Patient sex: F
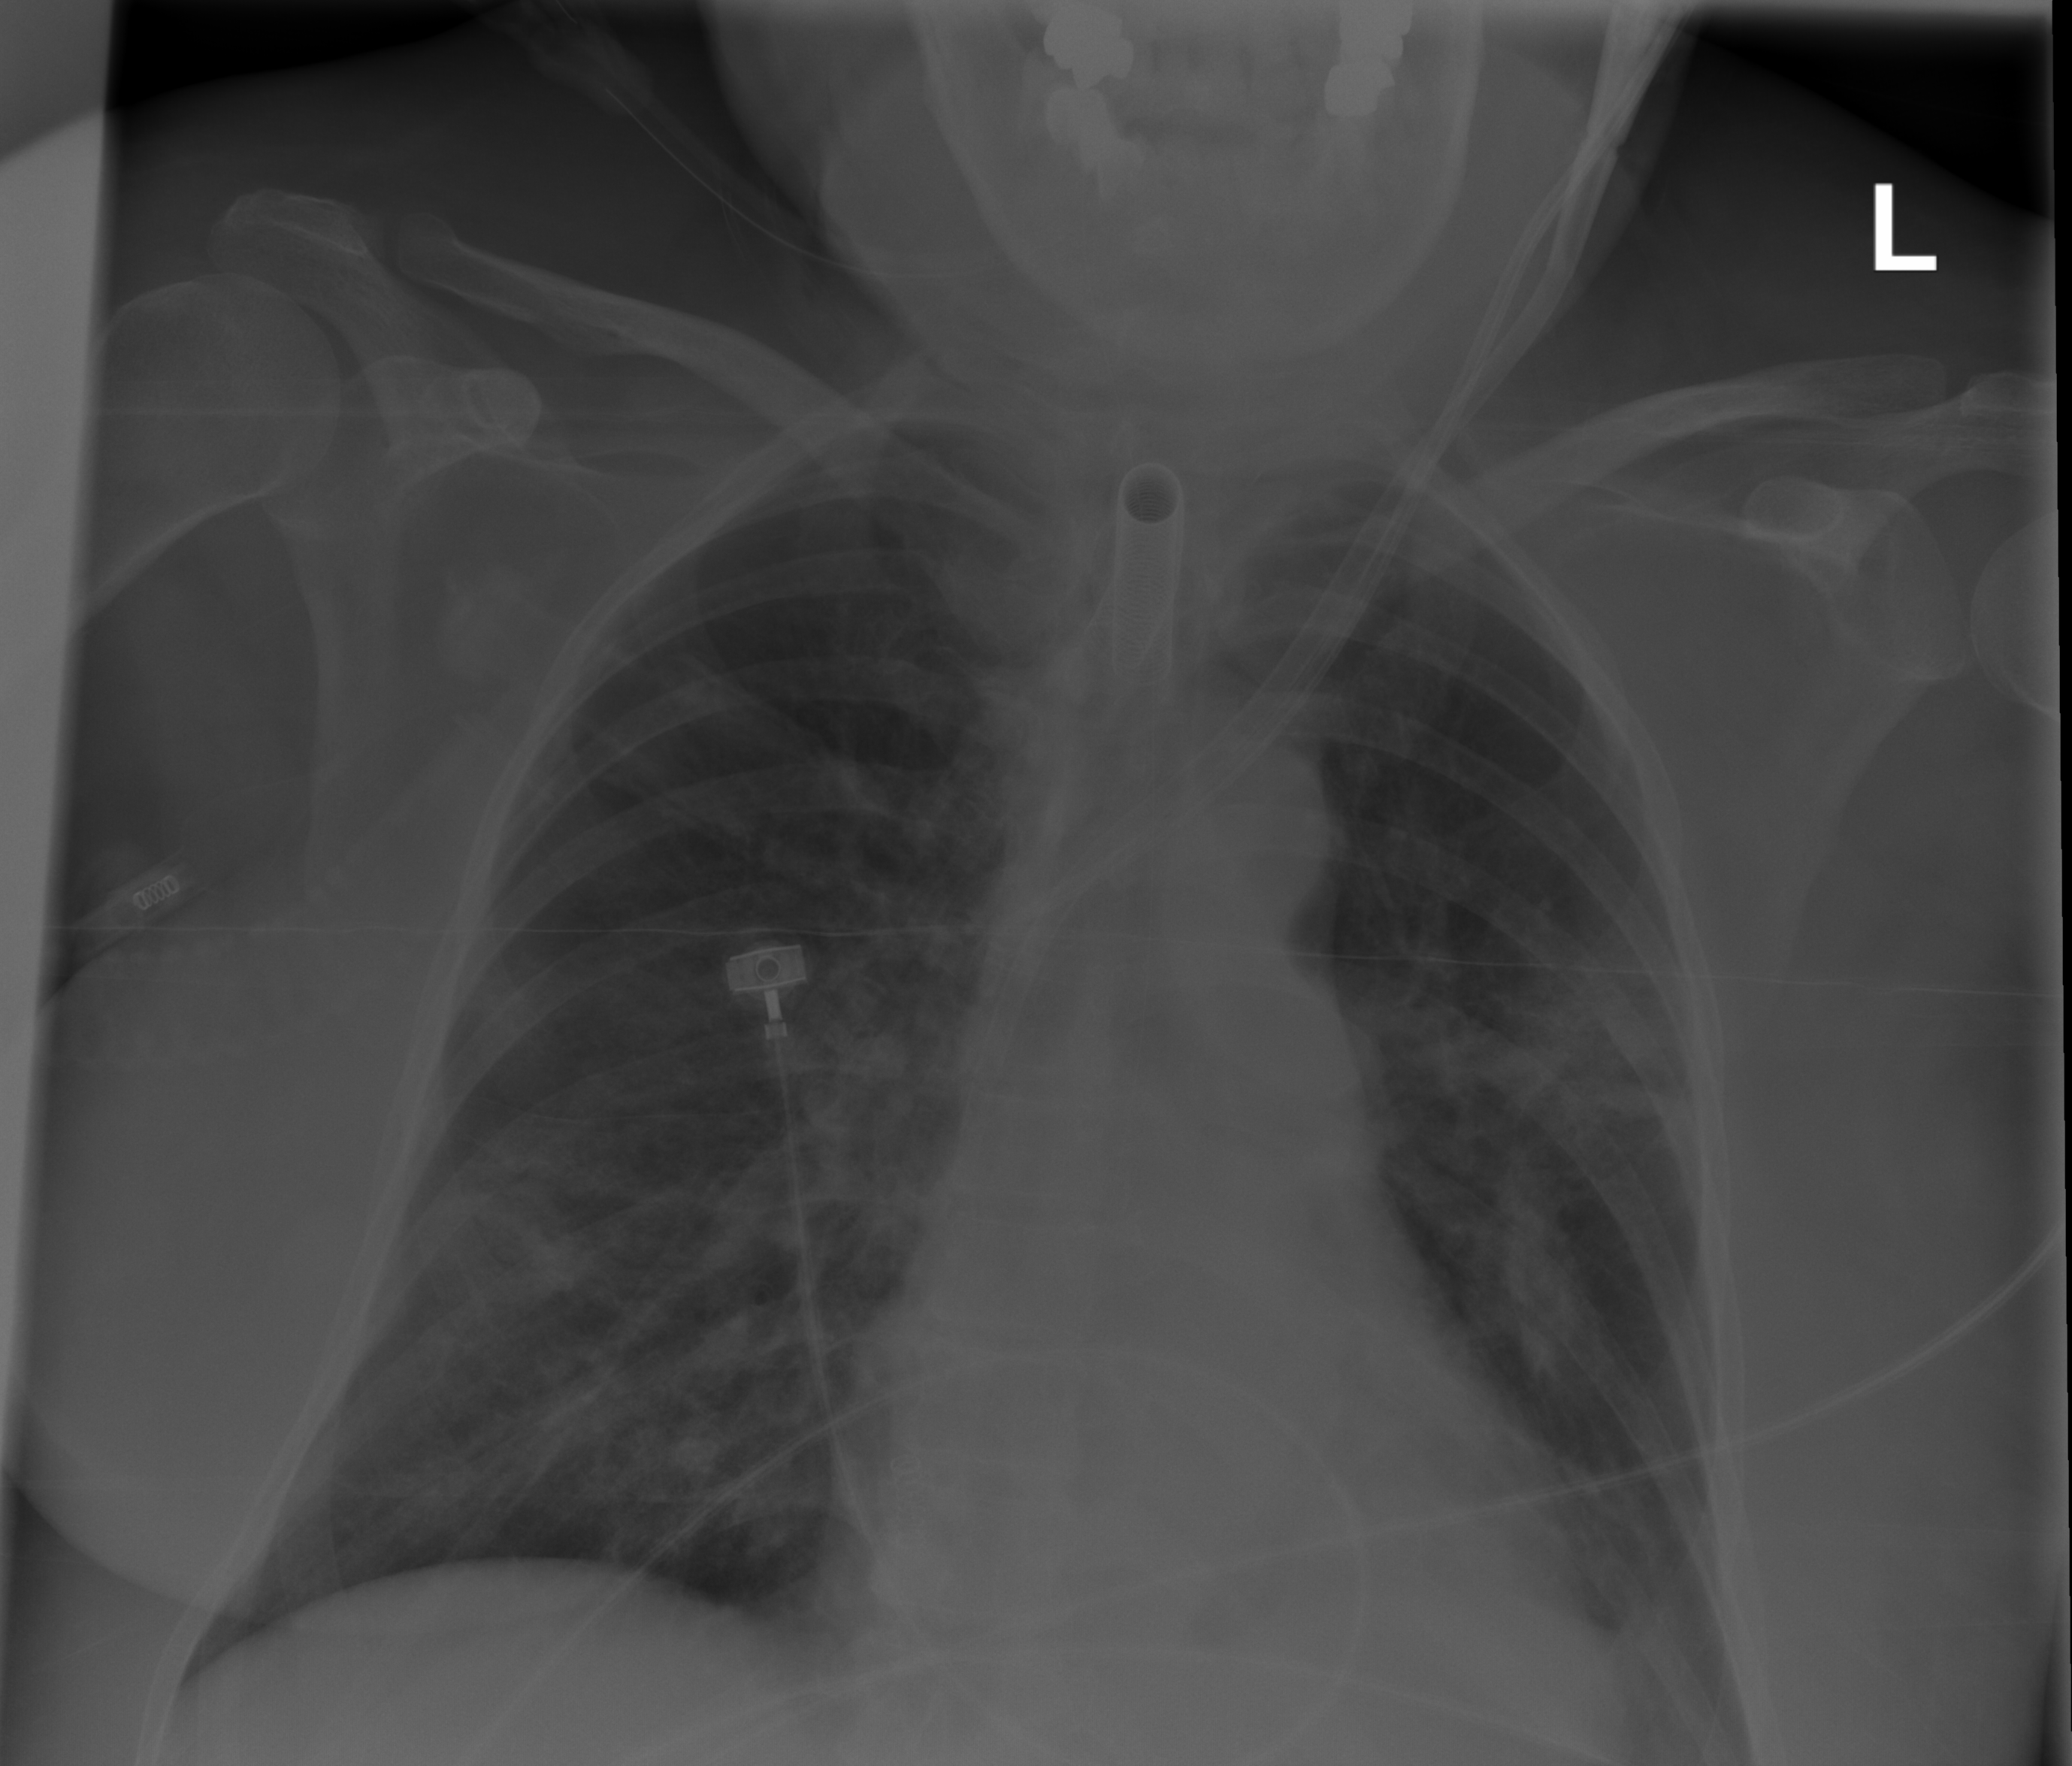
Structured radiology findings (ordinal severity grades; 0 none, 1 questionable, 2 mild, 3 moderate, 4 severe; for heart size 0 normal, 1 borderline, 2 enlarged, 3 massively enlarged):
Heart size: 0
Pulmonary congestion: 0
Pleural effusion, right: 0
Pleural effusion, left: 0
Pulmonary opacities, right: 2
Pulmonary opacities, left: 3
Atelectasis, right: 2
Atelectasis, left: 3